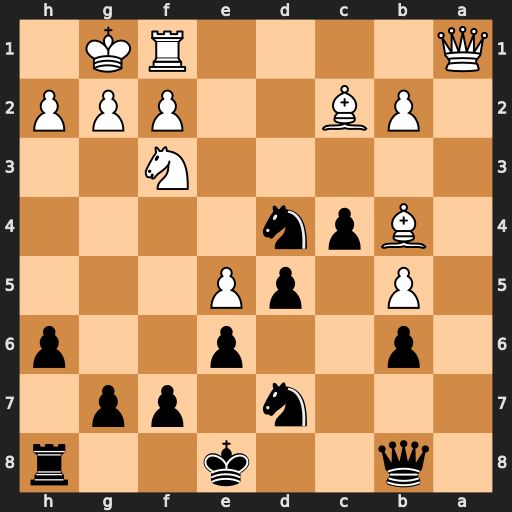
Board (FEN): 1q2k2r/3n1pp1/1p2p2p/1P1pP3/1Bpn4/5N2/1PB2PPP/Q4RK1
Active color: b
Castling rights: k
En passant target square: -
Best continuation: Nxc2 Qa4 Nxb4